Field crop: maize
Growth stage: 2
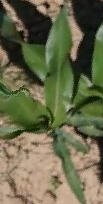
Species: maize